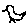
Label: bird